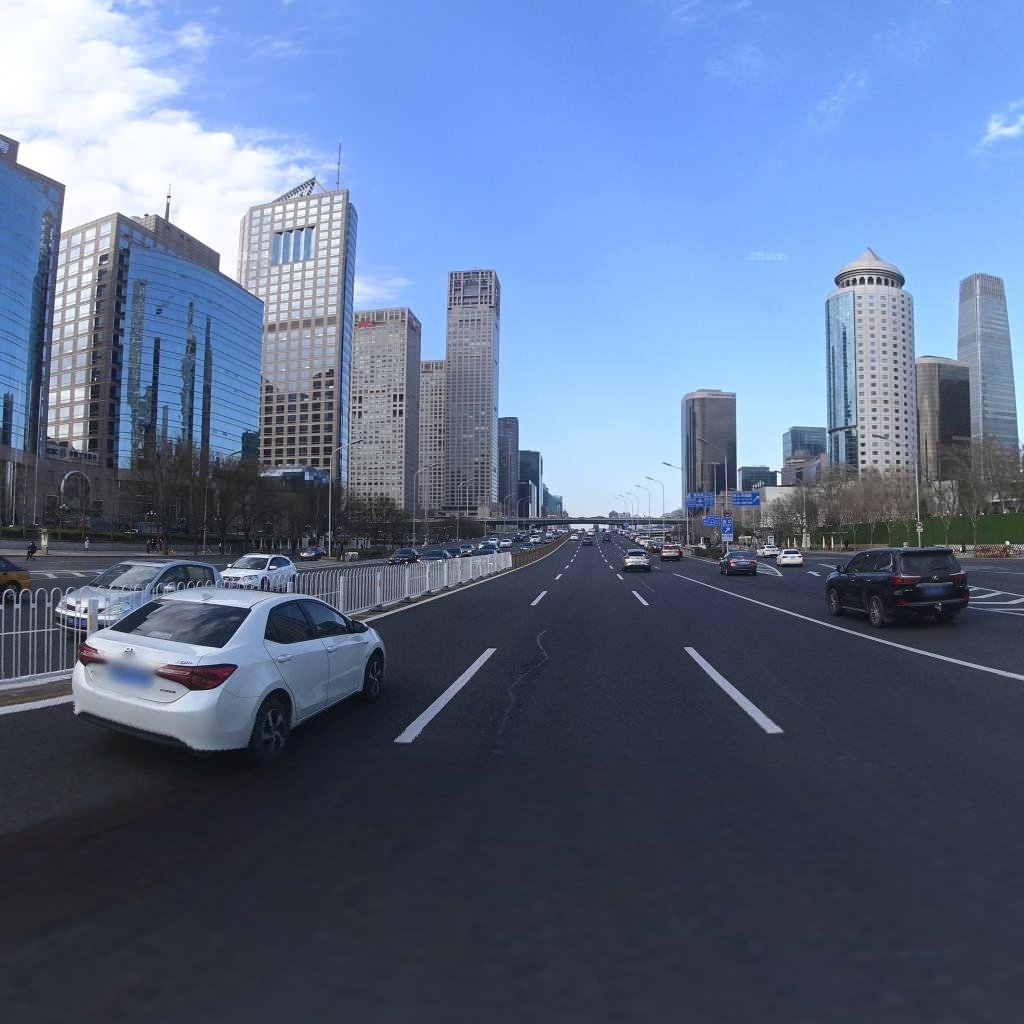
Region: Chaoyang
Road damage annotations: longitudinal patch